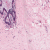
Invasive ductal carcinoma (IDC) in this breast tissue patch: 0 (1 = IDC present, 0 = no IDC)